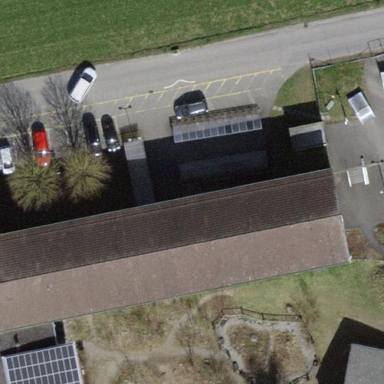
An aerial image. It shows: School building.